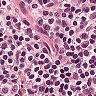
Metastatic tissue present: no